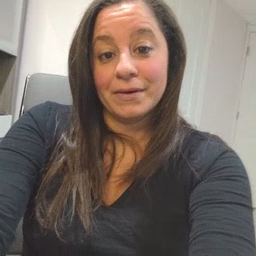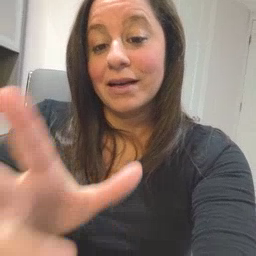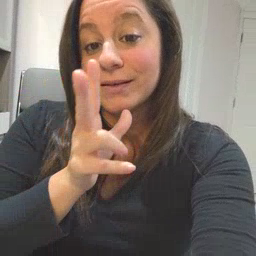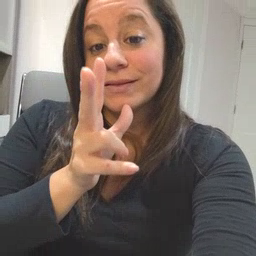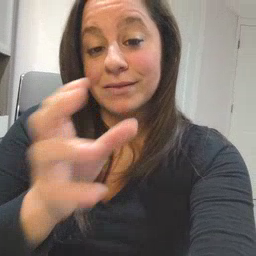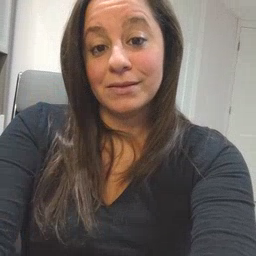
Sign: hen